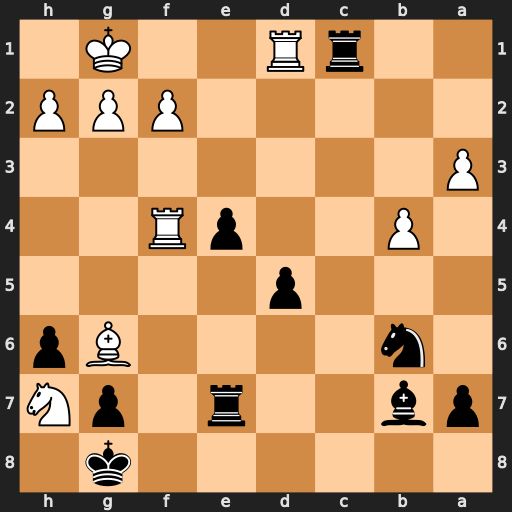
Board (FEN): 6k1/pb2r1pN/1n4Bp/3p4/1P2pR2/P7/5PPP/2rR2K1
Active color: b
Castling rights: -
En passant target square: -
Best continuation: Rxd1#